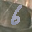
Label: 6